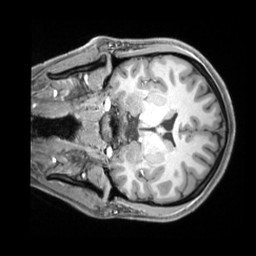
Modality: T1w
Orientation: coronal
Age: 20
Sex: female
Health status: ill
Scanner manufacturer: siemens
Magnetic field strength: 3 T
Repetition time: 2.2 s
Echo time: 0.00218 s